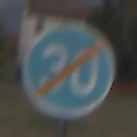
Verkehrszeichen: EndeMindestgeschwindigkeit
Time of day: MorningAfternoon
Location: Outdoor (Suburban)
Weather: PartlyCloudy
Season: NotSpecified
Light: Natural